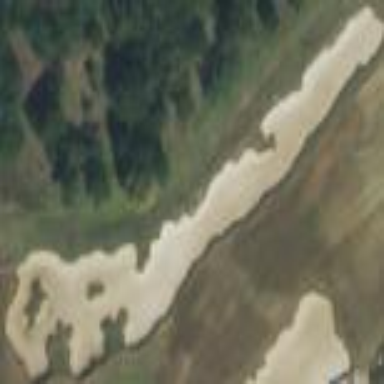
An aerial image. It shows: Sand bunker on golf course.